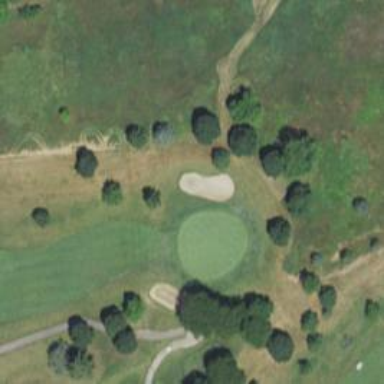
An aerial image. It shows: View of golf hole.